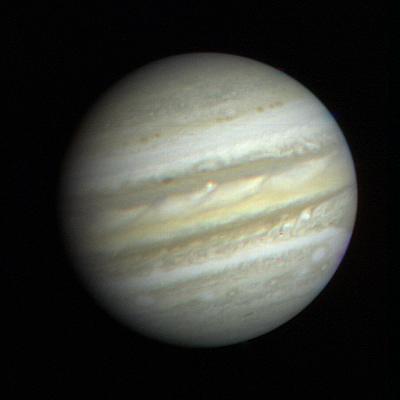
First Close-up Image of Jupiter from Voyager 1 Jupiter, Voyager